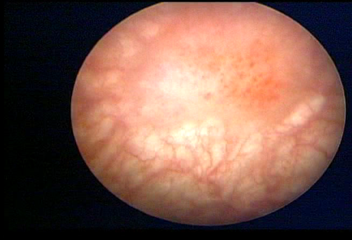
Modality: WLC
Class: Malignant
Subclass: CIS
Lesion: L1
Stage: Tis
Morphology: Non-papillary
Bladder cancer association: Yes